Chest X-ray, PA view. Patient: 23 years old, sex M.
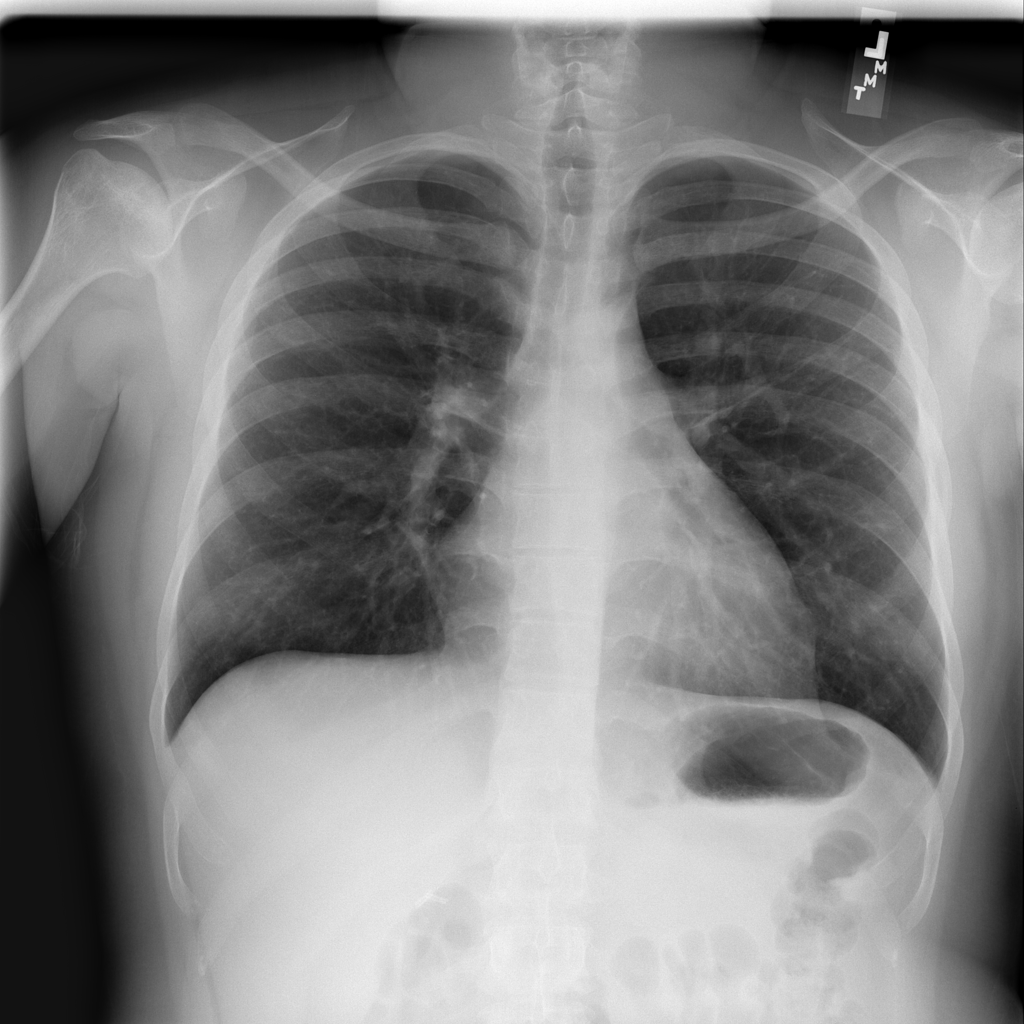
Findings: No Finding